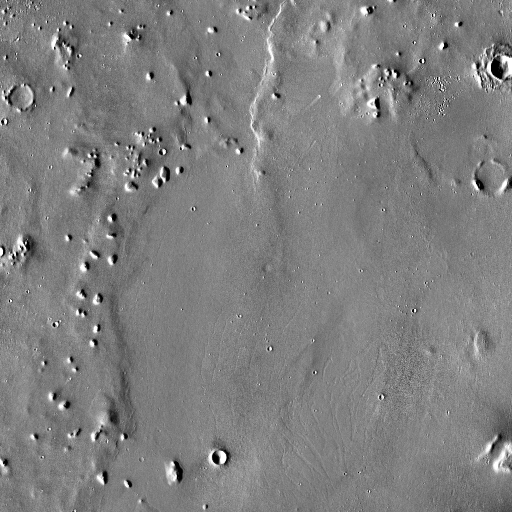
Crater classes present: Background, Other, Buried